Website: lowes
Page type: delivery-shipping
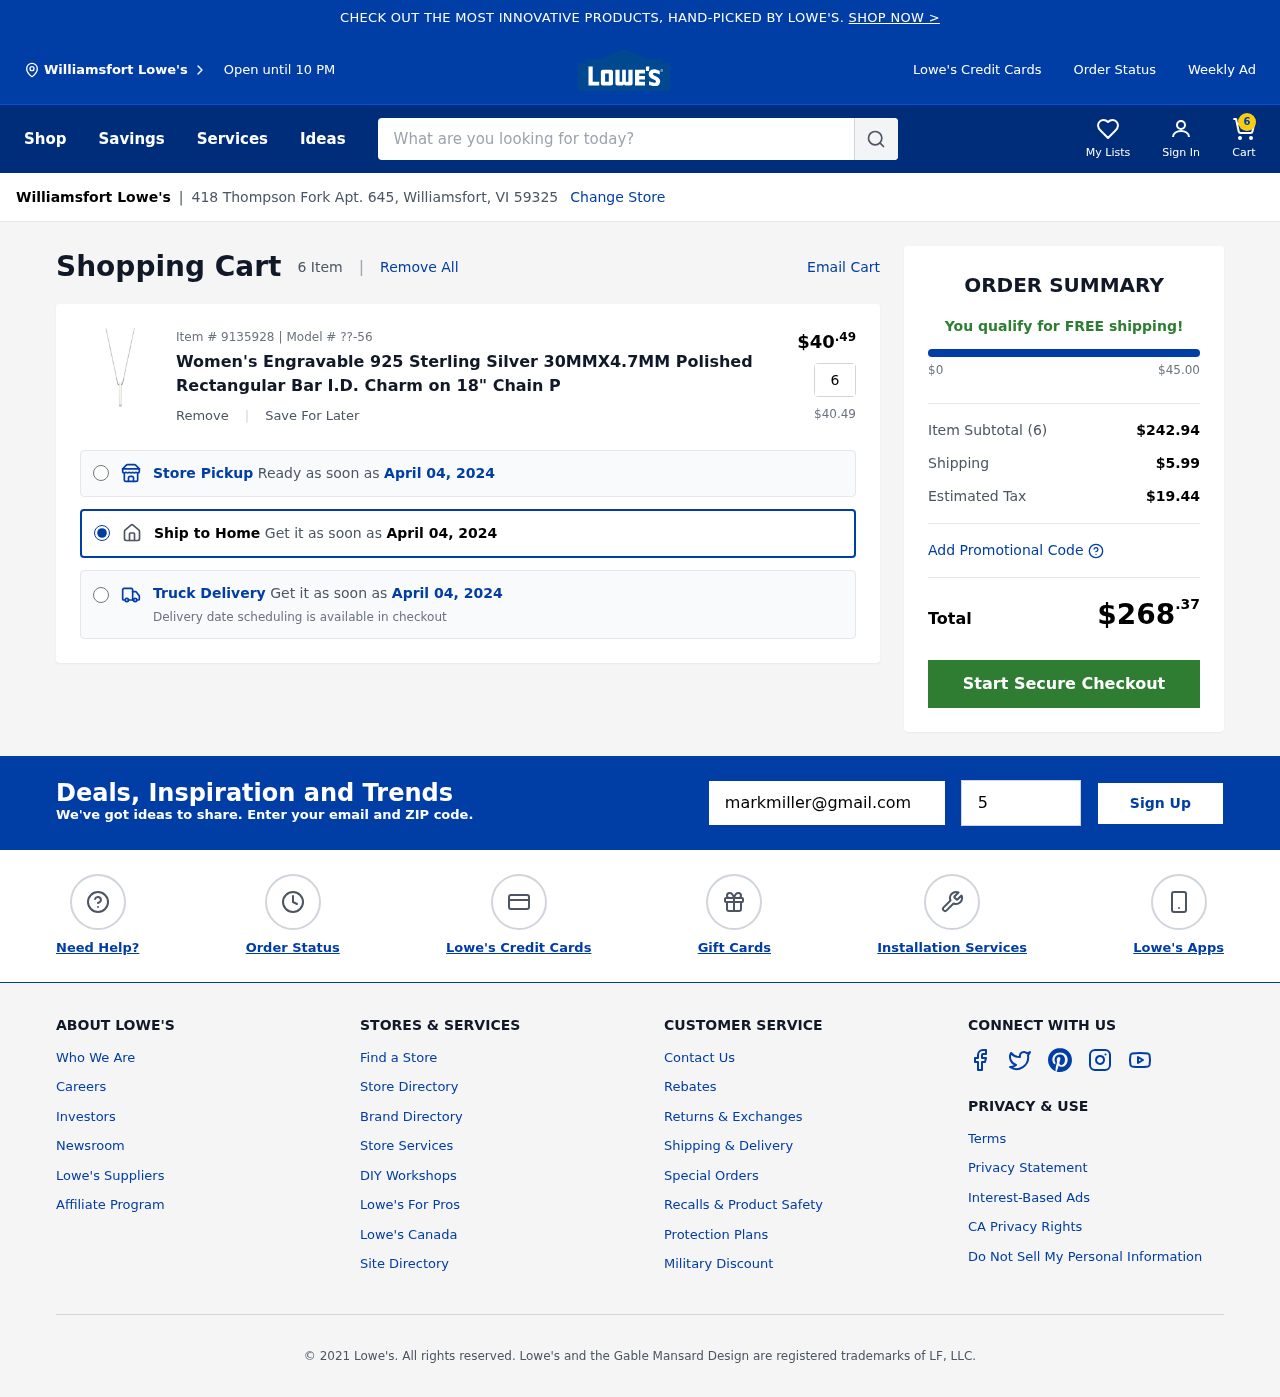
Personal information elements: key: PII_CITY
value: Williamsfort
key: PII_EMAIL
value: markmiller@gmail.com
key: PII_POSTCODE
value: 59325
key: PII_STREET
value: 418 Thompson Fork Apt. 645
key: PII_CITY2
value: Williamsfort
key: PII_CITY_STATE_ZIP
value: Williamsfort, VI 59325
Product elements: key: PRODUCT1_NAME
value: Women's Engravable 925 Sterling Silver 30MMX4.7MM Polished Rectangular Bar I.D. Charm on 18" Chain P
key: PRODUCT1_PRICE
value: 40.49
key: PRODUCT1_QUANTITY
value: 6
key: PRODUCT1_MODEL
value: ??-56
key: PRODUCT1_PRICE2
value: $40.49
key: PRODUCT1_ITEM_NUMBER
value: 9135928
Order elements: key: ORDER_NUM_ITEMS
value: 6
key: ORDER_DELIVERY_DATE
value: April 04, 2024
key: ORDER_DELIVERY_DATE2
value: April 04, 2024
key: ORDER_DELIVERY_DATE3
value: April 04, 2024
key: ORDER_SUBTOTAL
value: $242.94
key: ORDER_SHIPPING_COST
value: $5.99
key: ORDER_TAX
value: $19.44
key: ORDER_TOTAL
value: $268.37
Search elements: key: HEADER_SEARCH
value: What are you looking for today?